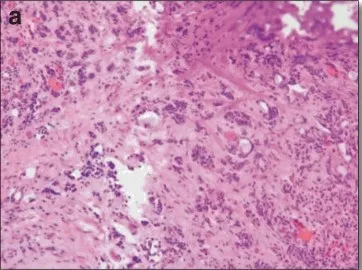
H + E stain of the well-differentiated pancreatic neuroendocrine tumor at 20x power.
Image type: pathology (h&e)